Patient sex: M
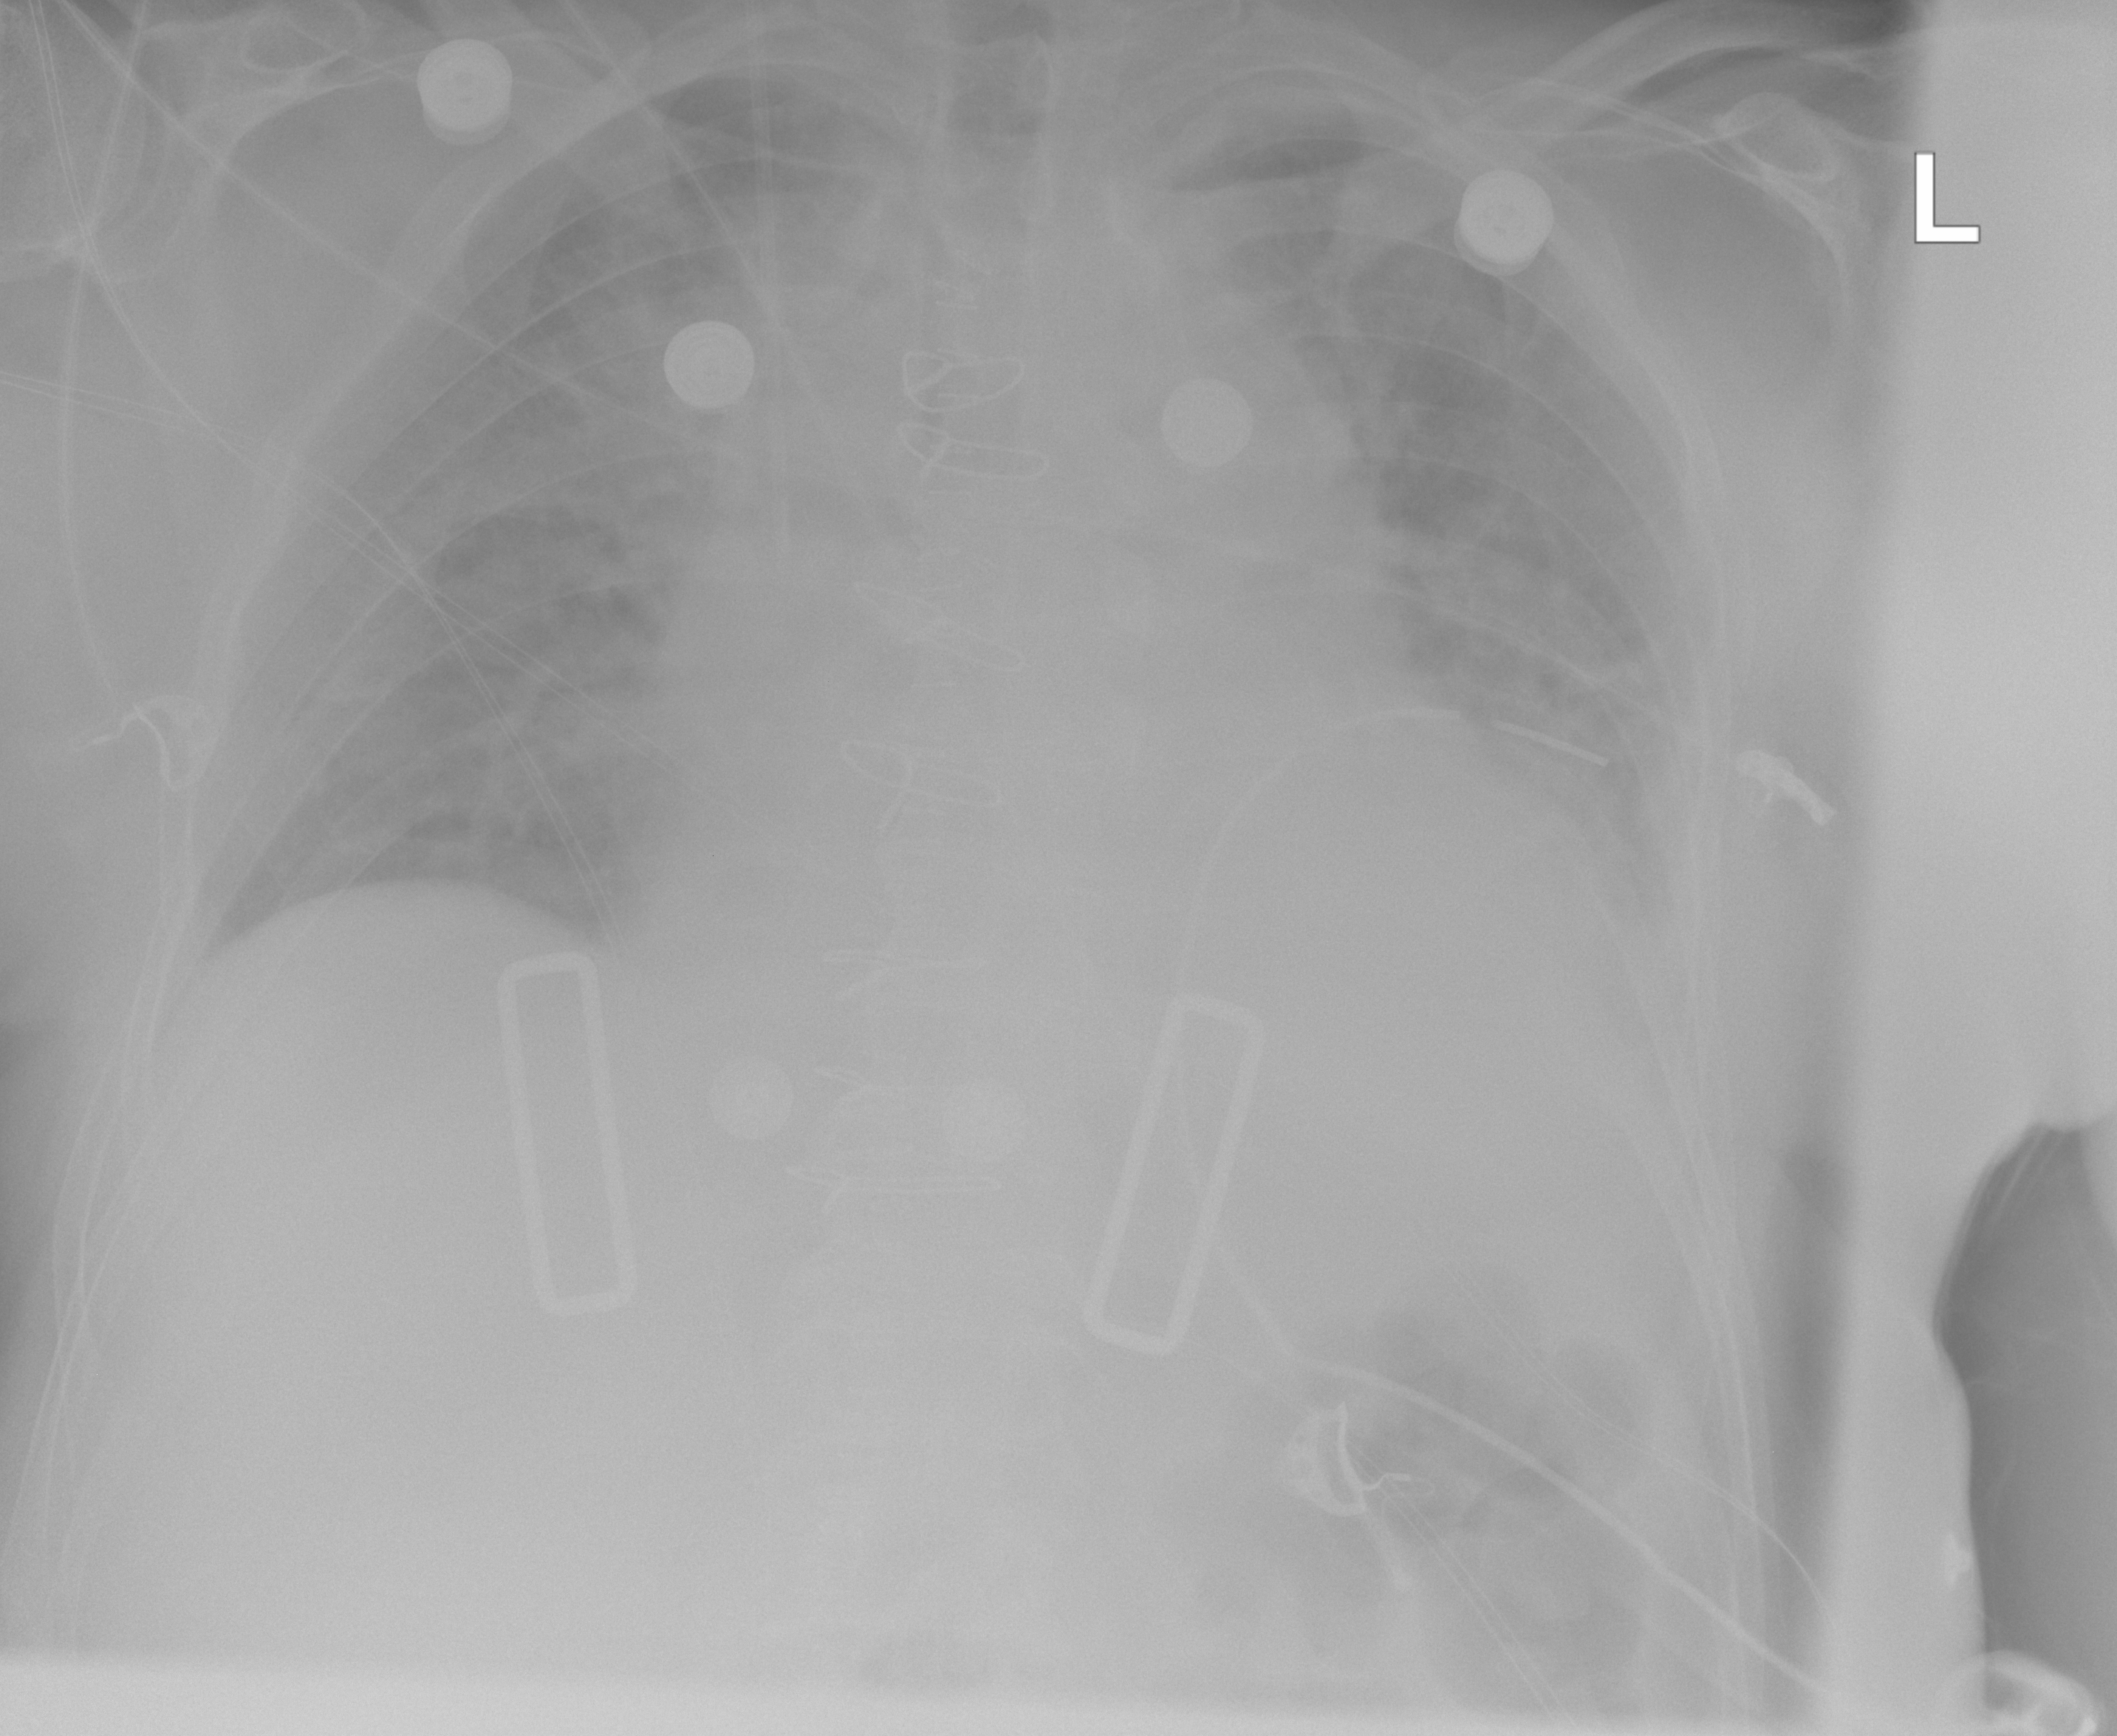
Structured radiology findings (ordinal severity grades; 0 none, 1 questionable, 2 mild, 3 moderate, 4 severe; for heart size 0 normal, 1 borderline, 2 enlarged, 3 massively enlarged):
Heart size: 2
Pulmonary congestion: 3
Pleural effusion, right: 0
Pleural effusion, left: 2
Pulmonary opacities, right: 0
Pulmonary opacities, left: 0
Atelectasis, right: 0
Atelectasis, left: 2